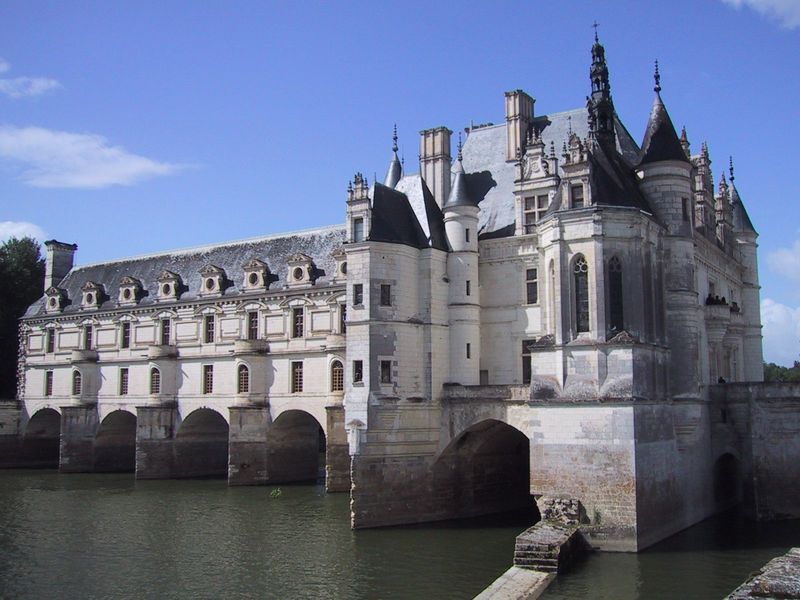
Titel: Das Schloss der Frauen (Le Chateau des Dames)
Standort: Chenonceau, Le Chateau des Dames (EU - F)
Schlagwörter: wasser, fluss, fenster, frankreich, weiss, schloss, stein, brücke, renaissance, fassade, rundbogen, treppen, foto, bögen, türmchen, türme, kapelle, gothik, bauwerk, loire, lieblich